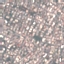
Land use / land cover: Residential